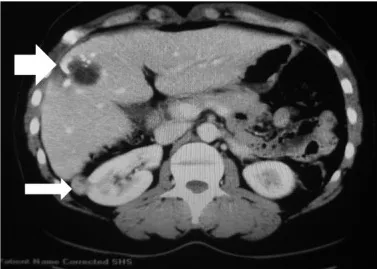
Photographs of computed tomography (CT) of the liver and kidney. D. CT-scan showing carcinoma of kidney (thin arrow) complicated with echinococcal cyst of the liver (thick arrow).
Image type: radiology (ct)